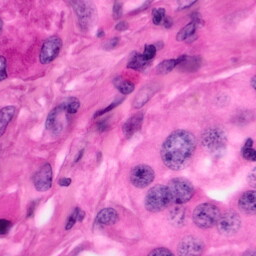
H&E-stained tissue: Pancreatic